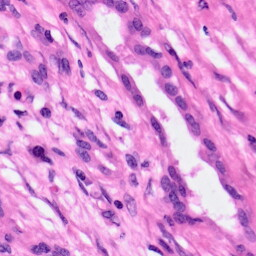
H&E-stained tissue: Pancreatic